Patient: sex F, age 57
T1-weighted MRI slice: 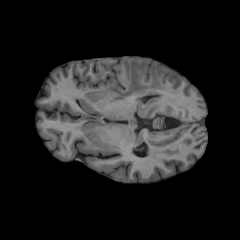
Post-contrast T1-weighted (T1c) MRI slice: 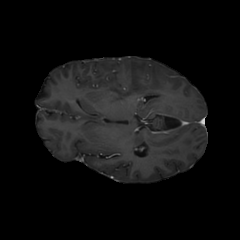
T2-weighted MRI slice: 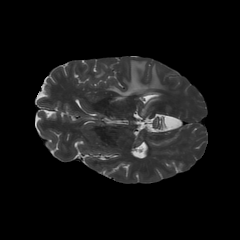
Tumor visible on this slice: yes
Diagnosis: Glioblastoma, IDH-wildtype
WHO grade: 4